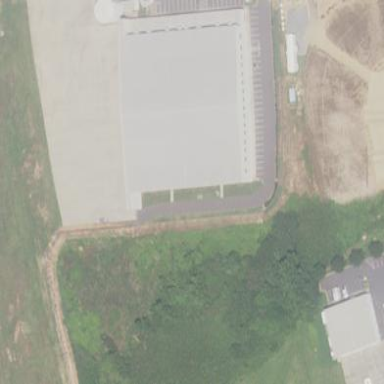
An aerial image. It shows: Hangar building at airport.